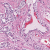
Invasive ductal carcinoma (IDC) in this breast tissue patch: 1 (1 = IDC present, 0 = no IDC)